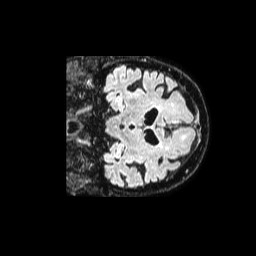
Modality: FLAIR
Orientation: coronal
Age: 82
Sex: female
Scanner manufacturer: philips
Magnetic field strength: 1.5 T
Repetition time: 4.8 s
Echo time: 0.3383 s